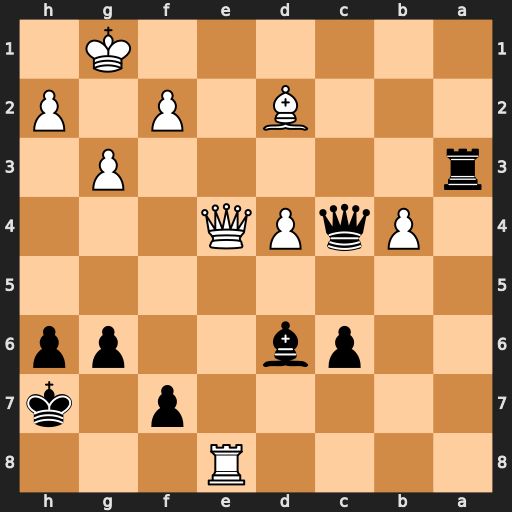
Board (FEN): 4R3/5p1k/2pb2pp/8/1PqPQ3/r5P1/3B1P1P/6K1
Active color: b
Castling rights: -
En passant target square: -
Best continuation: Ra1+ Kg2 Qf1+